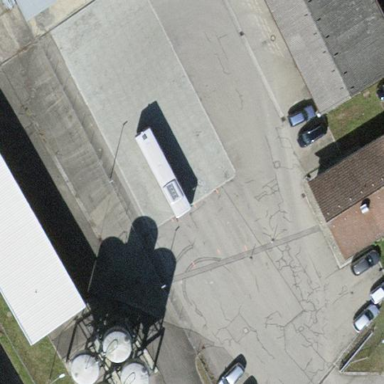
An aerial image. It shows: Industrial area with chain link fence surrounding it.